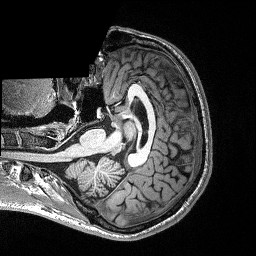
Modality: T1w
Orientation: axial
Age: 30
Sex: male
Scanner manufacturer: siemens
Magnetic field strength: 3 T
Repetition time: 2.4 s
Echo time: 0.03 s